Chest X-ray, PA view. Patient: 54 years old, sex F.
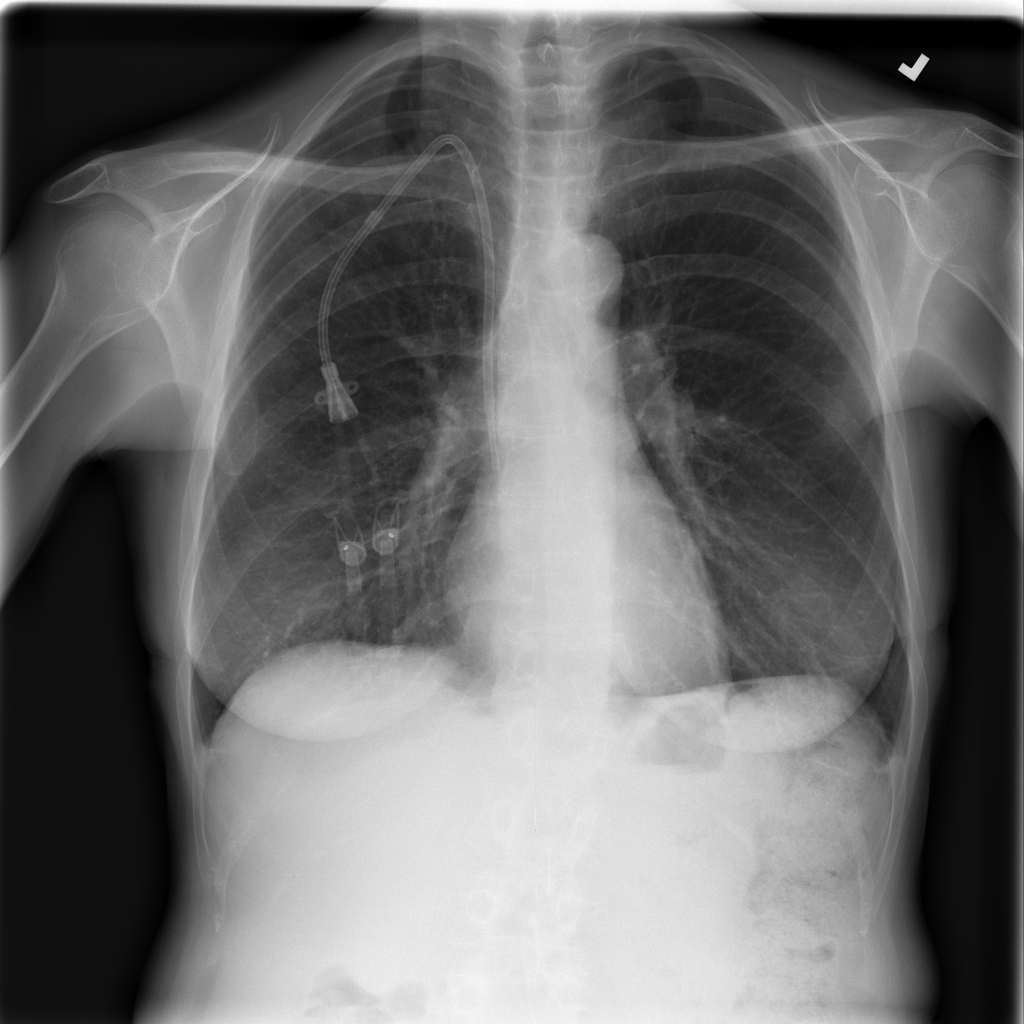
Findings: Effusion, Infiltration